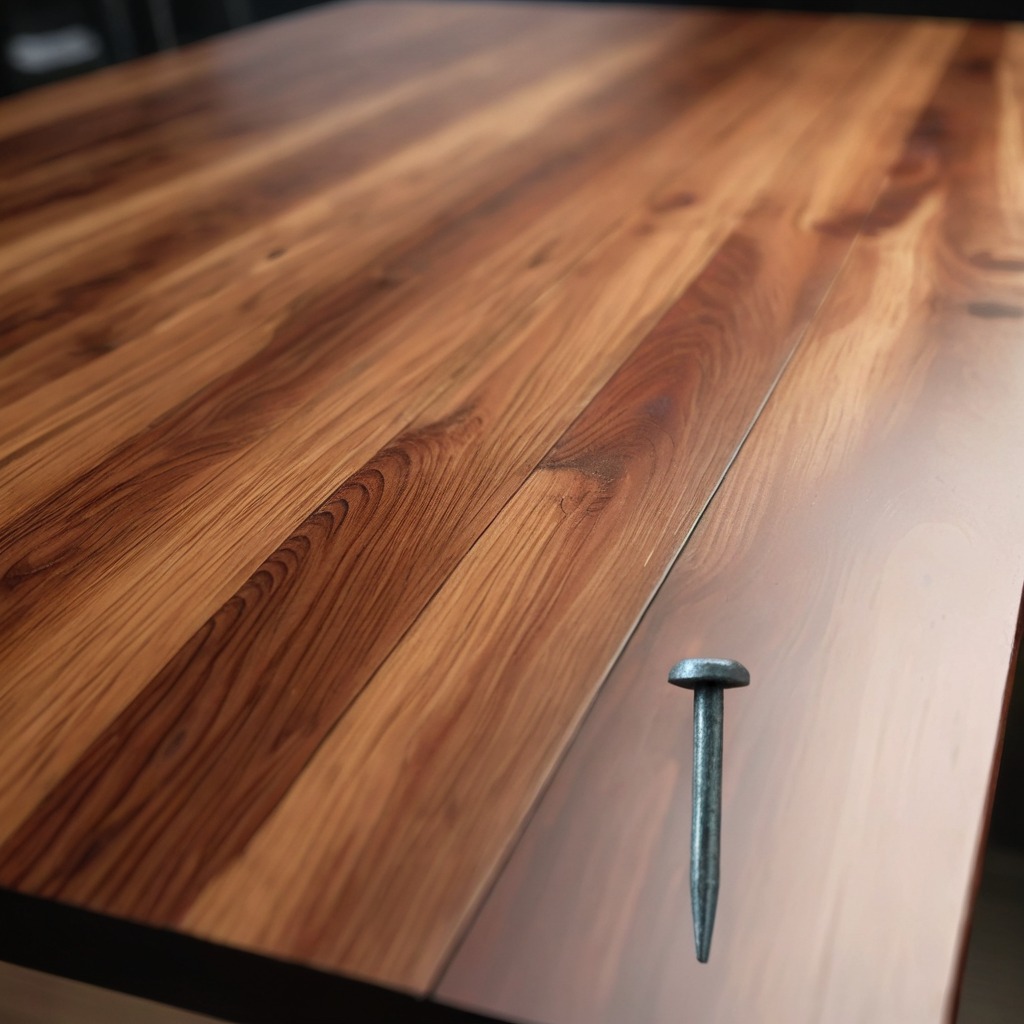
A nail is lying on a wooden table in a carpentry studio.